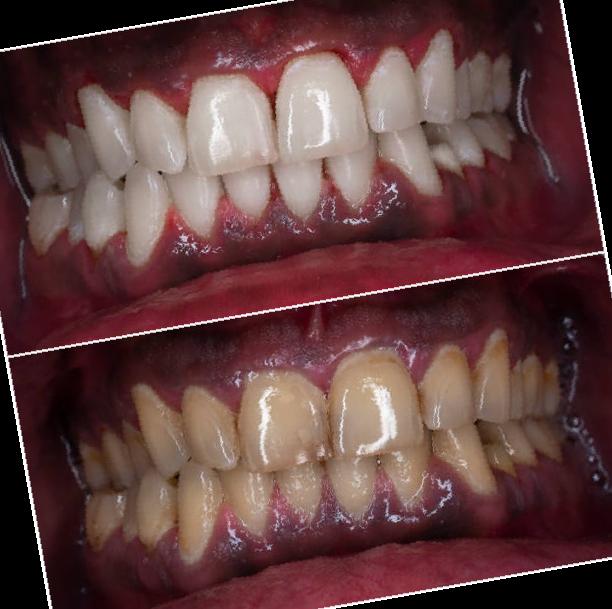
Condition: Calculus